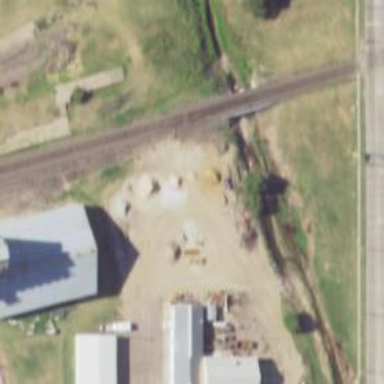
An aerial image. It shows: Railway siding with rails.